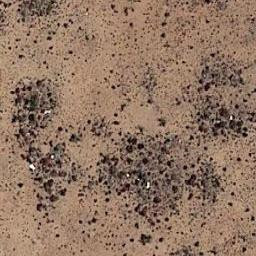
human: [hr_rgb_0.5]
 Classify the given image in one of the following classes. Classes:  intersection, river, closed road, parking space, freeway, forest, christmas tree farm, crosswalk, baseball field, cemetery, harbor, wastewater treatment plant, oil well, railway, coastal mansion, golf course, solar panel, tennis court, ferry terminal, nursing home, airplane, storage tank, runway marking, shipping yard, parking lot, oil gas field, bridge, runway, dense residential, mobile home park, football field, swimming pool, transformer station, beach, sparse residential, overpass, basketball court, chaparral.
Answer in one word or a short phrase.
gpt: chaparral